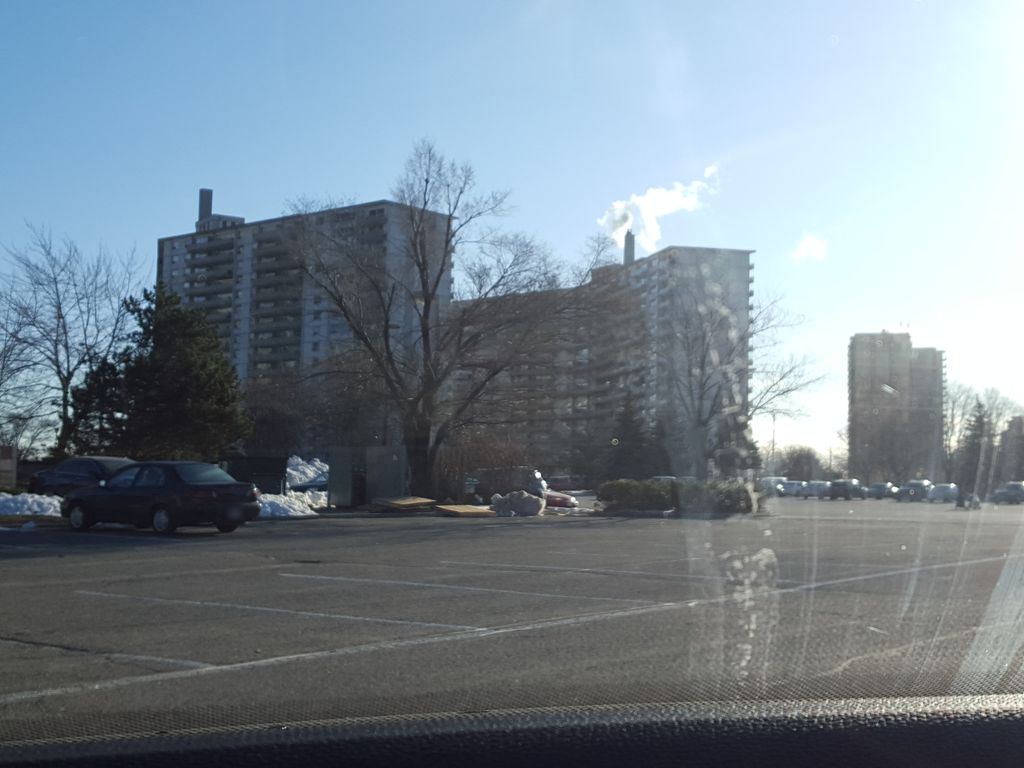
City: toronto